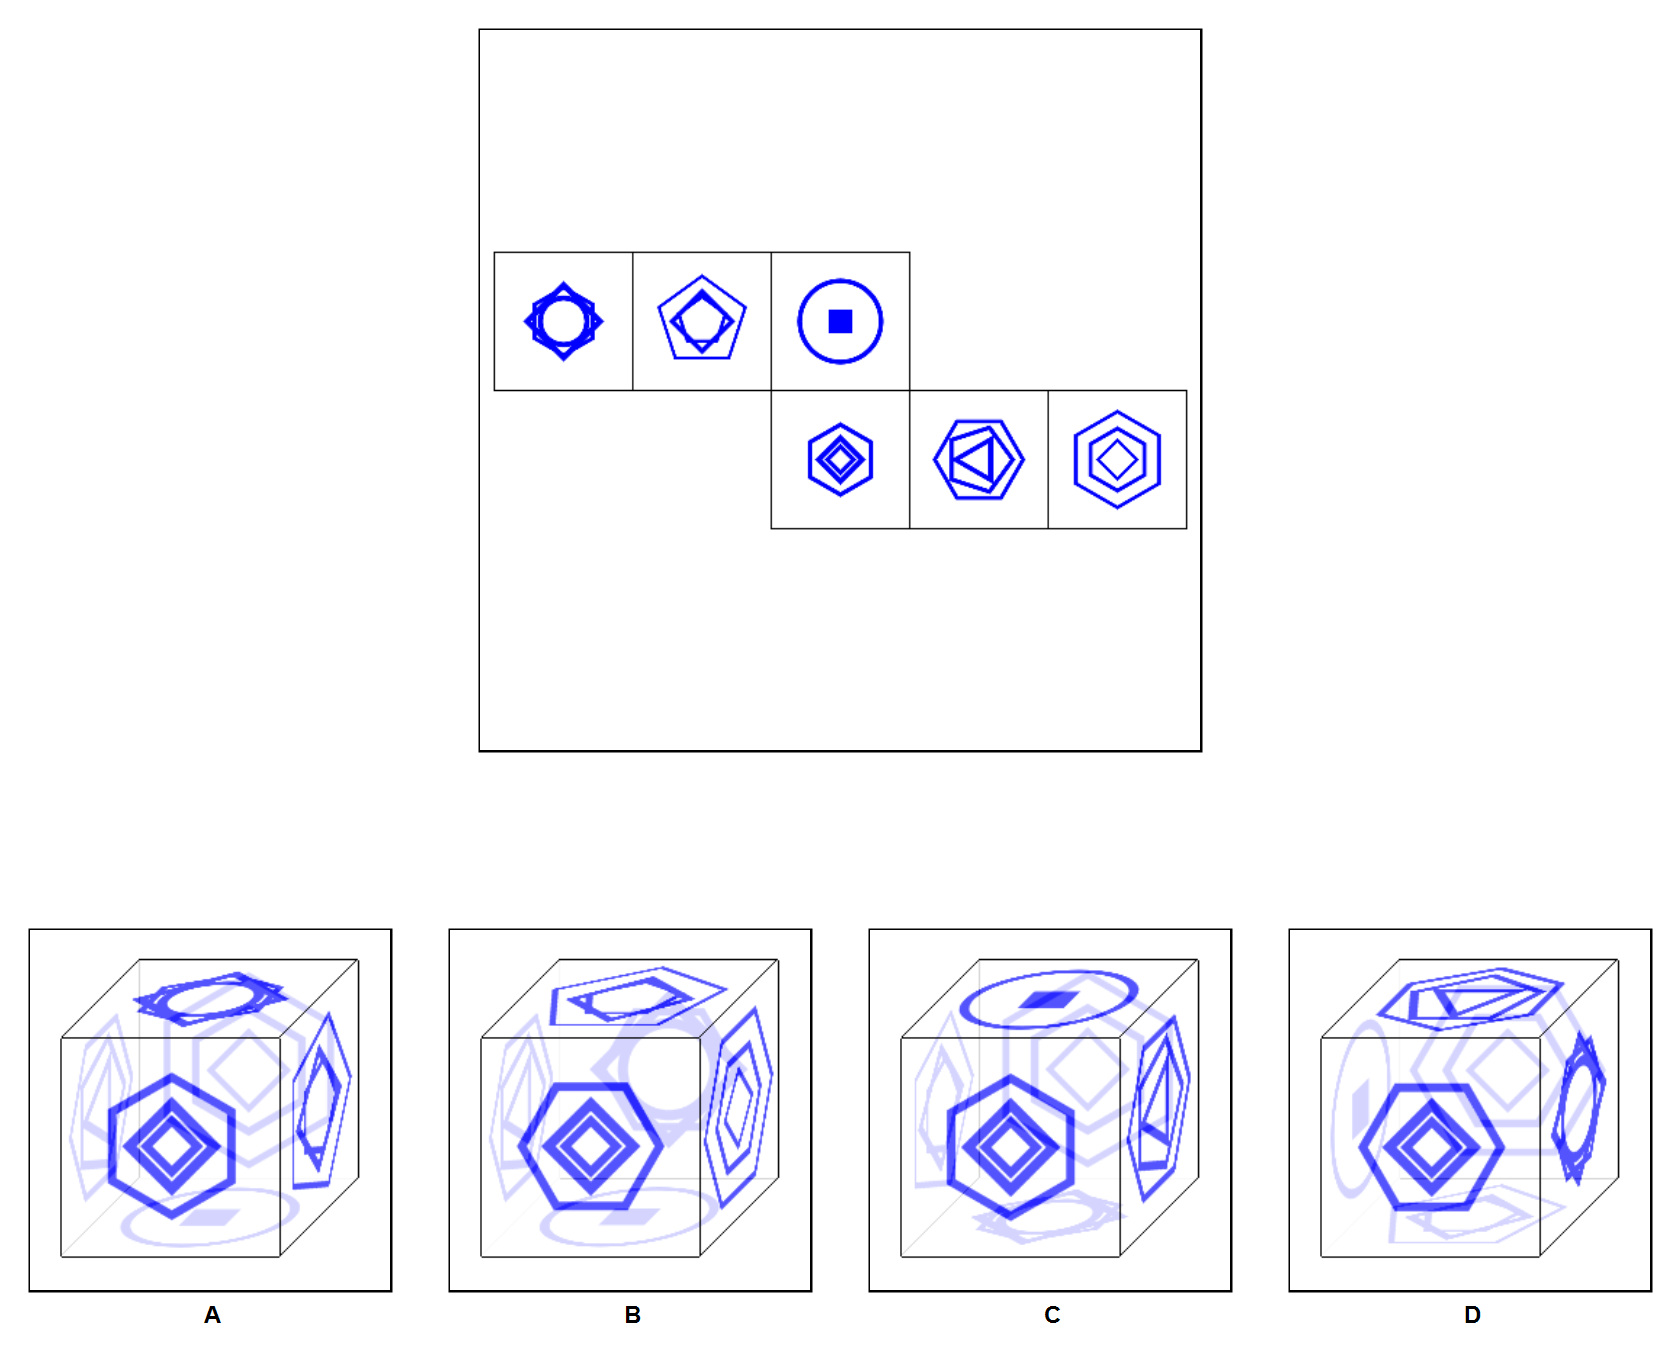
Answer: B